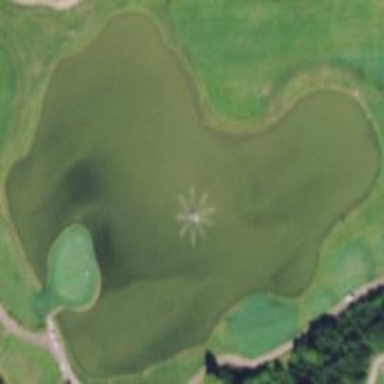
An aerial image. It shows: Water hazard on golf course.